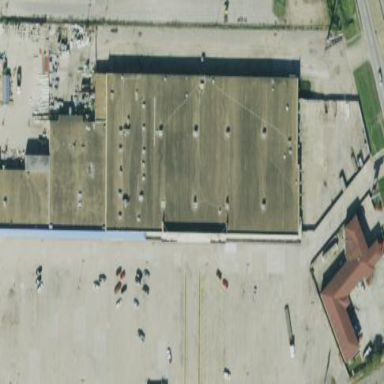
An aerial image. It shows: Flat-roofed commercial building.